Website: lowes
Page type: customer-info-address
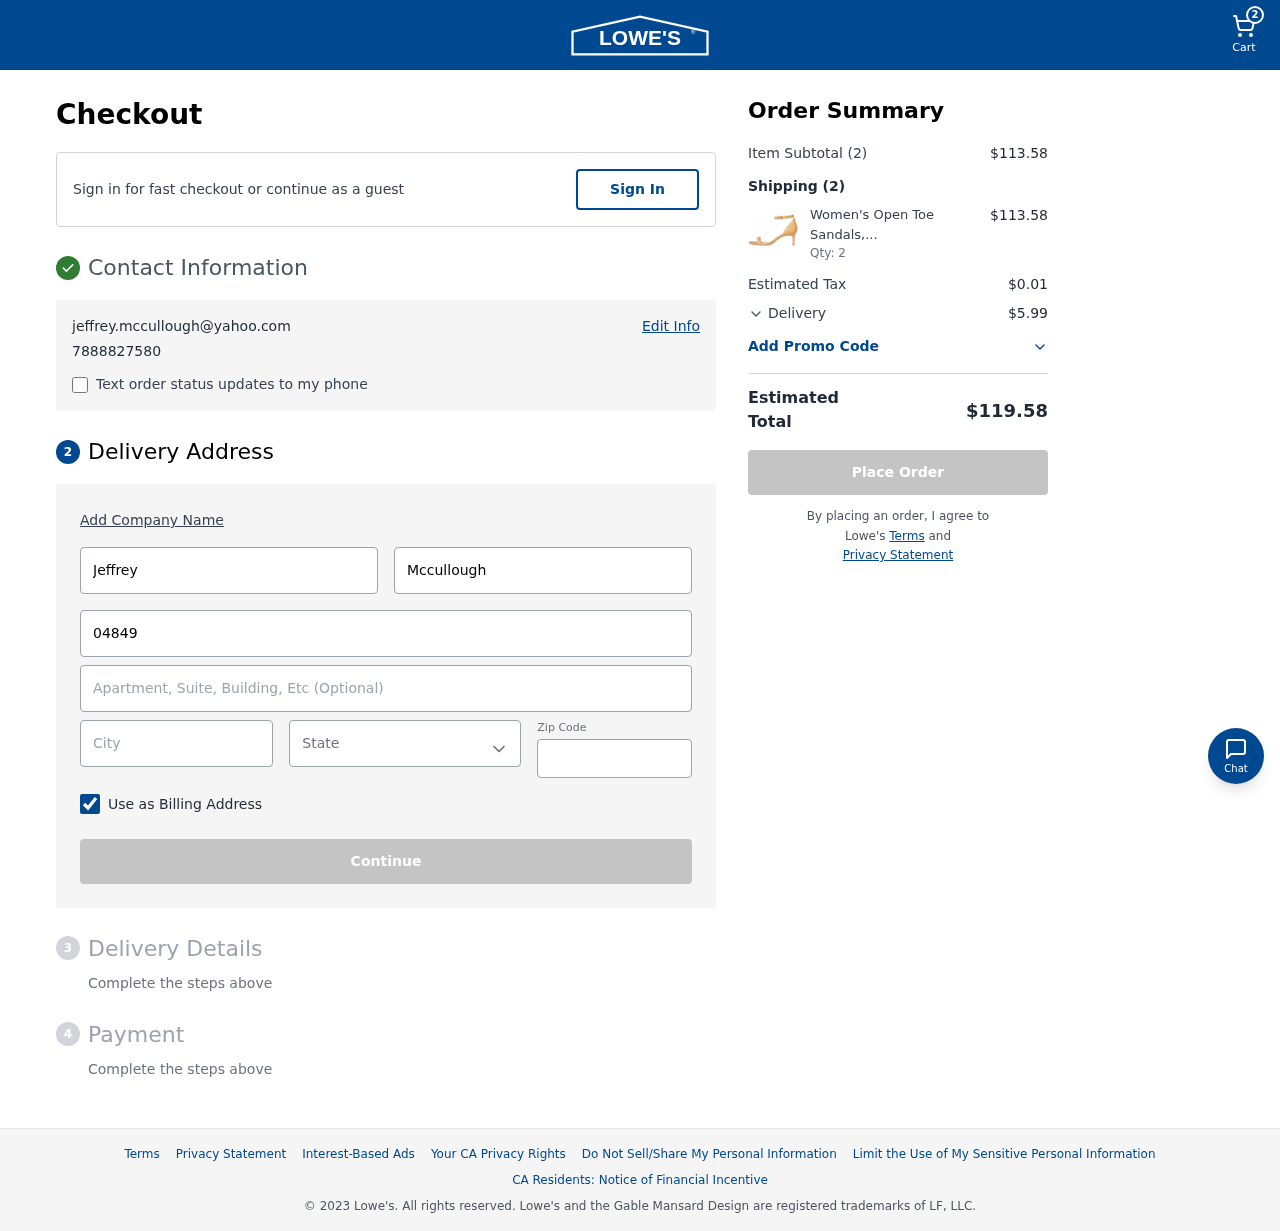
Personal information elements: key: PII_CITY
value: North Jamesburgh
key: PII_EMAIL
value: jeffrey.mccullough@yahoo.com
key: PII_FIRSTNAME
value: Jeffrey
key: PII_LASTNAME
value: Mccullough
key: PII_PHONE
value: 7888827580
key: PII_POSTCODE
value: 71366
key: PII_STATE
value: North Carolina
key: PII_STREET
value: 04849 Tammy Glens Suite 390
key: PII_STREET2
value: Apt. 089
Product elements: key: PRODUCT1_NAME
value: Women's Open Toe Sandals, Beige Tan, 6 us
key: PRODUCT1_QUANTITY
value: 2
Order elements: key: ORDER_NUM_ITEMS
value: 2
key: ORDER_SUBTOTAL
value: $113.58
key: ORDER_NUM_ITEMS2
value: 2
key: ORDER_SUBTOTAL2
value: $113.58
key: ORDER_TAX
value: $0.01
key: ORDER_SHIPPING_COST
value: $5.99
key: ORDER_TOTAL
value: $119.58